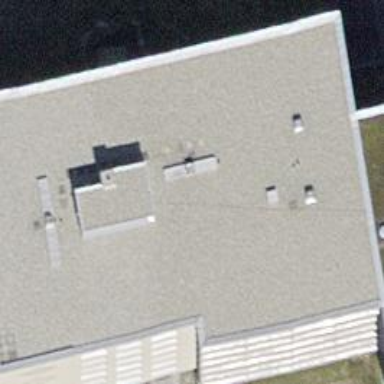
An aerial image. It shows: Building with apartments and flat roof.